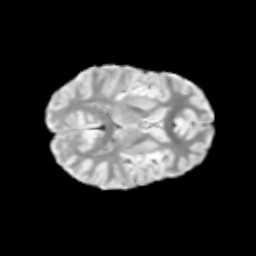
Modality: T2w
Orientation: axial
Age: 10
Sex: female
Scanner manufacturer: siemens
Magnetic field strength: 3 T
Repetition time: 3.8 s
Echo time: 0.07 s